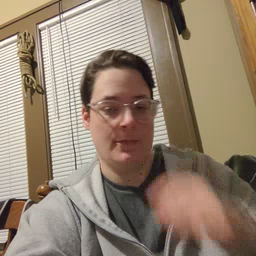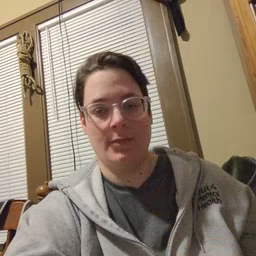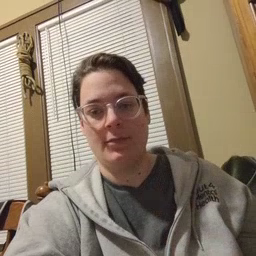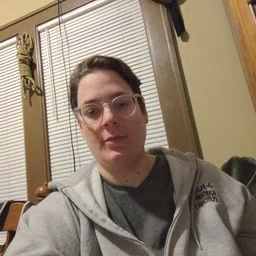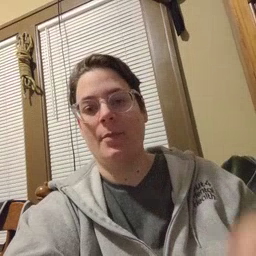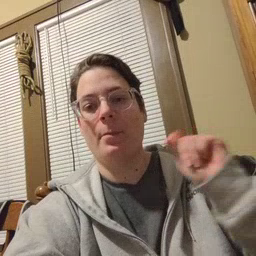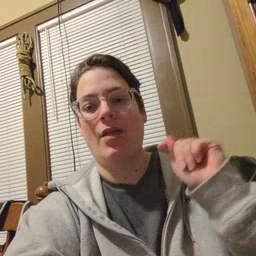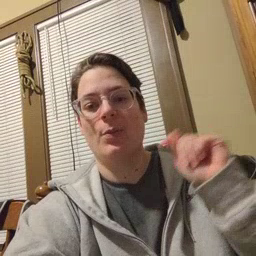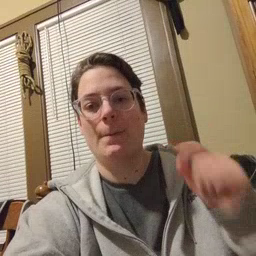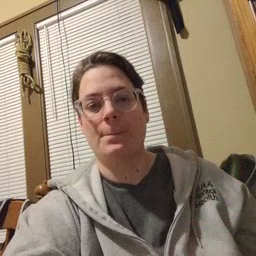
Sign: potty